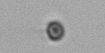
Label: nanoplankton_mix